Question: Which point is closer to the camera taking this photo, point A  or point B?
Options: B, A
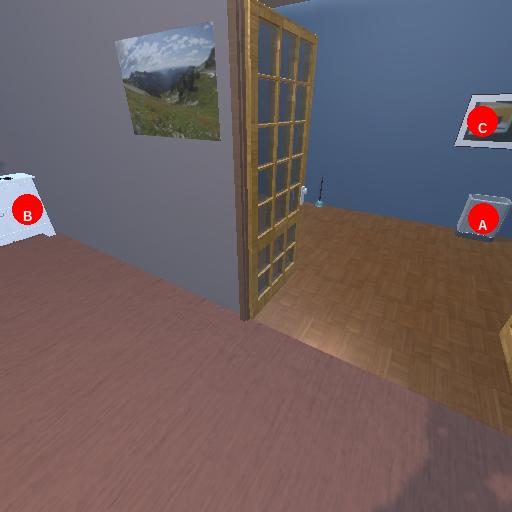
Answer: B